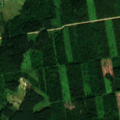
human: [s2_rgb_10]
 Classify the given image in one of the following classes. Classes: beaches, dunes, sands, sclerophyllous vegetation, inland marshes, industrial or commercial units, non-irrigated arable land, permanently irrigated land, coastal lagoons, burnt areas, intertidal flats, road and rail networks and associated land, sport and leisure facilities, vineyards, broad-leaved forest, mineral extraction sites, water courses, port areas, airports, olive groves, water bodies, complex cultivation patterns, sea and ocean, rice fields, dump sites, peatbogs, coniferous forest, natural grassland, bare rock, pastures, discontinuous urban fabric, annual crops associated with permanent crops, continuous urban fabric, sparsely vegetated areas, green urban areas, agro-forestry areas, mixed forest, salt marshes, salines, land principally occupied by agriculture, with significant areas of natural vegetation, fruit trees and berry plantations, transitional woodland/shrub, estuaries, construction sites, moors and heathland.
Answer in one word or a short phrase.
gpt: complex cultivation patterns, coniferous forest, mixed forest, transitional woodland/shrub